Question: I've got a strange animation error that I think is based on my "'moveUp'" and "'moveDown'" methods. My editing code is based on <URL>, so that's where the methods originated.
The editing is successful, however, after a very little bit of playing around, it begins to act very strangely. Cells are duplicated, some cells persist in edit mode after the Done button is press even though the others change, then very strangely if you try to move the cells that are still in edit they just hover over the non editable cells. It is all very confusing. I don't know if this is an issue in my moveRowAtIndexPath method or my setup of the actually movement in the custom methods. I've included an example of it's behavior below. (Sorry the background of the app is white, so it looks like the code is pushed down.)

'''
- (void)viewDidLoad
{
[super viewDidLoad];
self.navigationItem.leftBarButtonItem = self.editButtonItem;
NSError *error = nil;
if (![[self fetchedResultsController]performFetch:&error]) {
NSLog(@"Error! %@", error);
abort();
}
}
- (IBAction)unwindToMainViewController:(UIStoryboardSegue *)unwindSegue {
}
- (id)initWithStyle:(UITableViewStyle)style
{
self = [super initWithStyle:style];
if (self) {
// Custom initialization
}
return self;
}
- (NSUInteger)countEvents
{
NSManagedObjectContext *context = [self.fetchedResultsController managedObjectContext];
NSEntityDescription *entity = [[self.fetchedResultsController fetchRequest] entity];
NSFetchRequest *request = [[NSFetchRequest alloc] init] ;
[request setEntity: entity];
NSError *error = nil;
NSUInteger count = [context countForFetchRequest:request error:&error];
if (count == NSNotFound) {
count = 0;
}
return count;
}
- (void)insertNewObject:(id)sender
{
NSFetchRequest *fetchRequest = [[NSFetchRequest alloc] init];
NSManagedObjectContext *context = [self.fetchedResultsController managedObjectContext];
NSEntityDescription *entity = [NSEntityDescription entityForName:@"Top" inManagedObjectContext:context];
[fetchRequest setEntity:entity];
NSUInteger orderIdx = 1 + [self countEvents];
NSManagedObject *newManagedObject = [NSEntityDescription insertNewObjectForEntityForName:@"Top" inManagedObjectContext:context];
// If appropriate, configure the new managed object.
// Normally you should use accessor methods, but using KVC here avoids the need to add a custom class to the template.
[newManagedObject setValue:[NSNumber numberWithInteger:orderIdx] forKey:@"orderIdx"];
// Save the context.
NSError *error = nil;
if (![context save:&error]) {
// Replace this implementation with code to handle the error appropriately.
// abort() causes the application to generate a crash log and terminate. You should not use this function in a shipping application, although it may be useful during development.
NSLog(@"Unresolved error %@, %@", error, [error userInfo]);
abort();
}
}
-(NSManagedObjectContext*)managedObjectContext {
return [(TTAppDelegate*)[[UIApplication sharedApplication]delegate]managedObjectContext];
}
-(void)prepareForSegue:(UIStoryboardSegue *)segue sender:(UITableViewCell*)sender {
if ([[segue identifier]isEqualToString:@"addTop"]) {
UINavigationController *navigationController = segue.destinationViewController;
AddTopViewController *addTopViewController = (AddTopViewController*) navigationController.topViewController;
Top *addTop = [NSEntityDescription insertNewObjectForEntityForName:@"Top" inManagedObjectContext:self.managedObjectContext];
addTopViewController.addTop = addTop;
}
if ([[segue identifier]isEqualToString:@"showList"]) {
TopDetailTableViewController *topDetailTableViewController = [segue destinationViewController];
NSIndexPath *indexPath = [self.tableView indexPathForSelectedRow];
Top *selectedTop = (Top *)[self.fetchedResultsController objectAtIndexPath:indexPath];
topDetailTableViewController.selectedTop = selectedTop;
UITableViewCell *selectedCell = (UITableViewCell *)sender;
topDetailTableViewController.title = selectedCell.textLabel.text;
}
}
-(void) viewWillAppear:(BOOL)animated {
[self.tableView reloadData];
}
- (void)didReceiveMemoryWarning
{
[super didReceiveMemoryWarning];
// Dispose of any resources that can be recreated.
}
#pragma mark - Table view data source
- (NSInteger)numberOfSectionsInTableView:(UITableView *)tableView
{
// Return the number of sections.
return [[self.fetchedResultsController sections] count];
}
- (NSInteger)tableView:(UITableView *)tableView numberOfRowsInSection:(NSInteger)section
{
// Return the number of rows in the section.
id <NSFetchedResultsSectionInfo> sectionInfo = [self.fetchedResultsController sections][section];
return [sectionInfo numberOfObjects];
}
- (UITableViewCell *)tableView:(UITableView *)tableView cellForRowAtIndexPath:(NSIndexPath *)indexPath
{
UITableViewCell *cell = [tableView dequeueReusableCellWithIdentifier:@"Cell" forIndexPath:indexPath];
// Configure the cell...
Top *top = [self.fetchedResultsController objectAtIndexPath:indexPath];
if (!cell) {
cell = [[UITableViewCell alloc] init];
cell.showsReorderControl = YES;
}
cell.textLabel.text = top.topName;
[self configureCell:cell atIndexPath:indexPath];
return cell;
}
- (void)tableView:(UITableView *)tableView commitEditingStyle:(UITableViewCellEditingStyle)editingStyle forRowAtIndexPath:(NSIndexPath *)indexPath
{
if (editingStyle == UITableViewCellEditingStyleDelete) {
NSManagedObjectContext *context = [self.fetchedResultsController managedObjectContext];
[context deleteObject:[self.fetchedResultsController objectAtIndexPath:indexPath]];
NSError *error = nil;
if (![context save:&error]) {
// Replace this implementation with code to handle the error appropriately.
// abort() causes the application to generate a crash log and terminate. You should not use this function in a shipping application, although it may be useful during development.
NSLog(@"Unresolved error %@, %@", error, [error userInfo]);
abort();
}
}
}
- (BOOL)tableView:(UITableView *)tableView canMoveRowAtIndexPath:(NSIndexPath *)indexPath
{
return YES;
}
- (void)adjustOrderIdxForRow:(NSInteger)row inSection:(NSInteger)section by:(NSInteger)adjustment
{
NSIndexPath *path = [NSIndexPath indexPathForRow:row inSection:section];
Top *top = [[self fetchedResultsController] objectAtIndexPath:path];
top.orderIdx = [NSNumber numberWithInteger:[top.orderIdx integerValue] + adjustment];
}
- (void)moveUp:(NSIndexPath*)fromIndexPath to:(NSIndexPath*)toIndexPath
{
NSInteger section = fromIndexPath.section;
Top *objectMoved = [[self fetchedResultsController] objectAtIndexPath:fromIndexPath];
Top *firstObject = [[self fetchedResultsController] objectAtIndexPath:toIndexPath];
NSNumber *firstOrderIdx = firstObject.orderIdx;
for (NSInteger i = toIndexPath.row; i <= fromIndexPath.row - 1; i++) {
[self adjustOrderIdxForRow:i inSection:section by:-1];
}
objectMoved.orderIdx = firstOrderIdx;
}
- (void)moveDown:(NSIndexPath*)fromIndexPath to:(NSIndexPath*)toIndexPath
{
NSInteger section = fromIndexPath.section;
Top *objectMoved = [[self fetchedResultsController] objectAtIndexPath:fromIndexPath];
Top *lastObject = [[self fetchedResultsController] objectAtIndexPath:toIndexPath];
NSNumber *lastOrderIdx = lastObject.orderIdx;
for (NSInteger i = fromIndexPath.row + 1; i <= toIndexPath.row; i++) {
[self adjustOrderIdxForRow:i inSection:section by:1];
}
objectMoved.orderIdx = lastOrderIdx;
}
- (void)tableView:(UITableView *)tableView moveRowAtIndexPath:(NSIndexPath *)fromIndexPath toIndexPath:(NSIndexPath *)toIndexPath
{
BOOL moveDown = toIndexPath.row > fromIndexPath.row;
moveDown ? [self moveDown:fromIndexPath to:toIndexPath] : [self moveUp:fromIndexPath to:toIndexPath];
NSManagedObjectContext *context = [self.fetchedResultsController managedObjectContext];
NSError *error = nil;
if (![context save:&error]) {
NSLog(@"Unresolved error when swapping objects order: %@, %@", error, [error userInfo]);
abort();
}
}
- (void)configureCell:(UITableViewCell *)cell atIndexPath:(NSIndexPath *)indexPath
{
Top *event = [self.fetchedResultsController objectAtIndexPath:indexPath];
NSLog(@"Path: %@, orderIdx: %@", indexPath, event.orderIdx);
}
#pragma mark - Fetched results controller
- (NSFetchedResultsController *)fetchedResultsController
{
if (_fetchedResultsController != nil) {
return _fetchedResultsController;
}
NSFetchRequest *fetchRequest = [[NSFetchRequest alloc] init];
// Edit the entity name as appropriate.
NSEntityDescription *entity = [NSEntityDescription entityForName:@"Top" inManagedObjectContext:self.managedObjectContext];
[fetchRequest setEntity:entity];
// Set the batch size to a suitable number.
[fetchRequest setFetchBatchSize:20];
// Edit the sort key as appropriate.
NSSortDescriptor *sortDescriptor = [[NSSortDescriptor alloc] initWithKey:@"orderIdx" ascending:NO];
NSArray *sortDescriptors = @[sortDescriptor];
[fetchRequest setSortDescriptors:sortDescriptors];
// Edit the section name key path and cache name if appropriate.
// nil for section name key path means "no sections".
NSFetchedResultsController *aFetchedResultsController = [[NSFetchedResultsController alloc] initWithFetchRequest:fetchRequest managedObjectContext:self.managedObjectContext sectionNameKeyPath:nil cacheName:@"Master"];
aFetchedResultsController.delegate = self;
self.fetchedResultsController = aFetchedResultsController;
NSError *error = nil;
if (![self.fetchedResultsController performFetch:&error]) {
// Replace this implementation with code to handle the error appropriately.
// abort() causes the application to generate a crash log and terminate. You should not use this function in a shipping application, although it may be useful during development.
NSLog(@"Unresolved error %@, %@", error, [error userInfo]);
abort();
}
return _fetchedResultsController;
}
- (void)controllerWillChangeContent:(NSFetchedResultsController *)controller
{
[self.tableView beginUpdates];
}
- (void)controller:(NSFetchedResultsController *)controller didChangeSection:(id <NSFetchedResultsSectionInfo>)sectionInfo
atIndex:(NSUInteger)sectionIndex forChangeType:(NSFetchedResultsChangeType)type
{
switch(type) {
case NSFetchedResultsChangeInsert:
[self.tableView insertSections:[NSIndexSet indexSetWithIndex:sectionIndex] withRowAnimation:UITableViewRowAnimationFade];
break;
case NSFetchedResultsChangeDelete:
[self.tableView deleteSections:[NSIndexSet indexSetWithIndex:sectionIndex] withRowAnimation:UITableViewRowAnimationFade];
break;
}
}
- (void)controller:(NSFetchedResultsController *)controller didChangeObject:(id)anObject
atIndexPath:(NSIndexPath *)indexPath forChangeType:(NSFetchedResultsChangeType)type
newIndexPath:(NSIndexPath *)newIndexPath
{
UITableView *tableView = self.tableView;
switch(type) {
case NSFetchedResultsChangeInsert:
[tableView insertRowsAtIndexPaths:@[newIndexPath] withRowAnimation:UITableViewRowAnimationFade];
break;
case NSFetchedResultsChangeDelete:
[tableView deleteRowsAtIndexPaths:@[indexPath] withRowAnimation:UITableViewRowAnimationFade];
break;
case NSFetchedResultsChangeUpdate:
[self configureCell:[tableView cellForRowAtIndexPath:indexPath] atIndexPath:indexPath];
break;
case NSFetchedResultsChangeMove:
[tableView deleteRowsAtIndexPaths:@[indexPath] withRowAnimation:UITableViewRowAnimationFade];
[tableView insertRowsAtIndexPaths:@[newIndexPath] withRowAnimation:UITableViewRowAnimationFade];
break;
}
}
- (void)controllerDidChangeContent:(NSFetchedResultsController *)controller
{
[self.tableView endUpdates];
}
'''
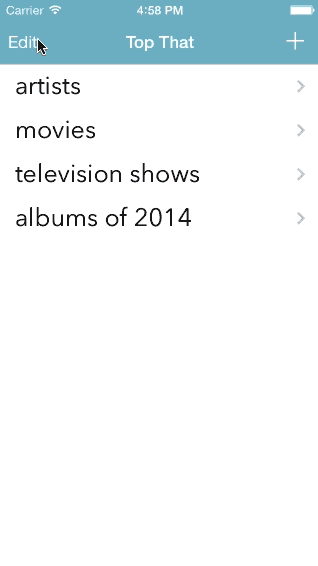
Answer: I managed to get my desired result by simply adding
'''
[self.tableView reloadData];
'''
to the end of my custom adjustOrderIdxForRow method, as well as, again in the
'''
-(void)controllerDidChangeContent
'''
method. To be completely honest I do not know if this is appropriate, or what type repercussions I might face down the rode because of it. But, the app is behaving appropriately now. Below are both methods in full. Any criticism is welcome, again, I don't know that this is appropriate, it just gave me my desired result.
'''
- (void)adjustOrderIdxForRow:(NSInteger)row inSection:(NSInteger)section by:(NSInteger)adjustment
{
NSIndexPath *path = [NSIndexPath indexPathForRow:row inSection:section];
Top *top = [[self fetchedResultsController] objectAtIndexPath:path];
top.orderIdx = [NSNumber numberWithInteger:[top.orderIdx integerValue] + adjustment];
[self.tableView reloadData];
}
'''
and
'''
- (void)controllerDidChangeContent:(NSFetchedResultsController *)controller
{
[self.tableView endUpdates];
[self.tableView reloadData];
}
'''